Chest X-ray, PA view. Patient: 28 years old, sex M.
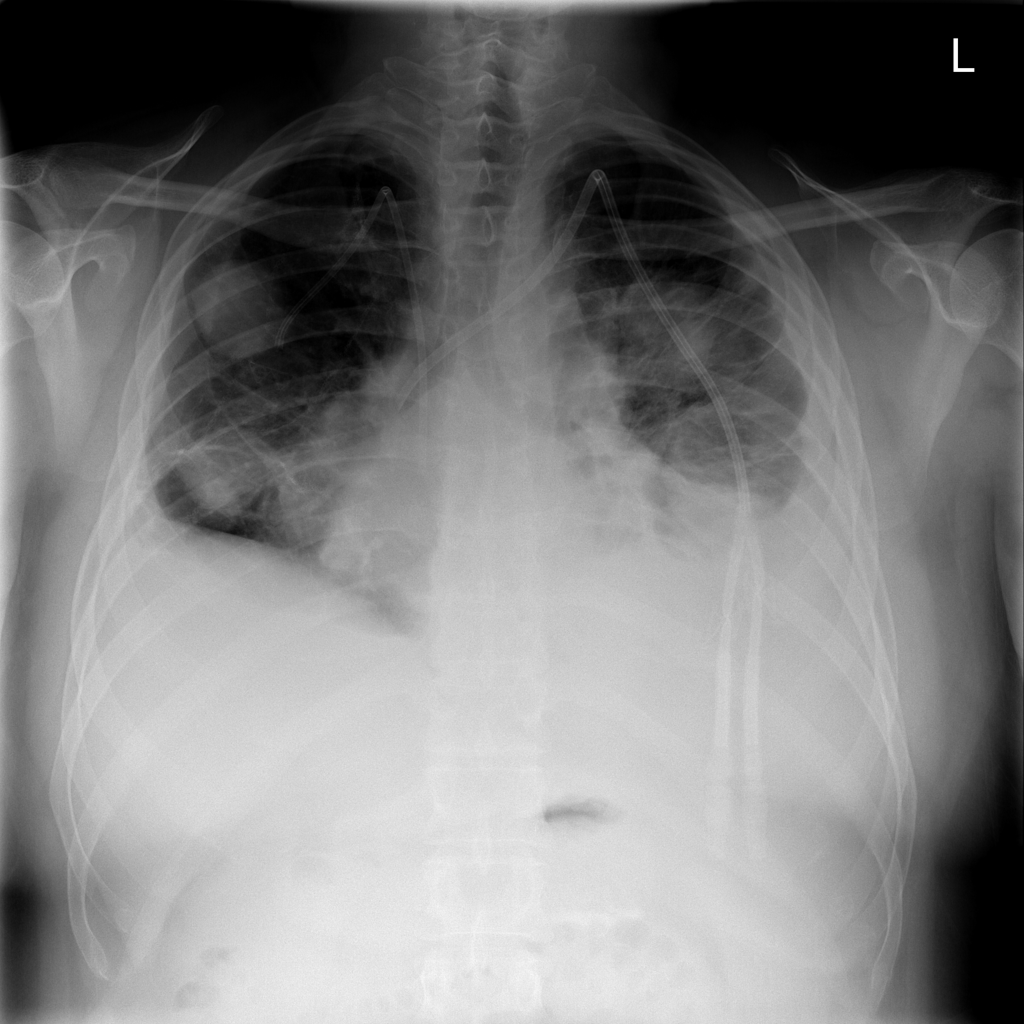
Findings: Effusion, Mass